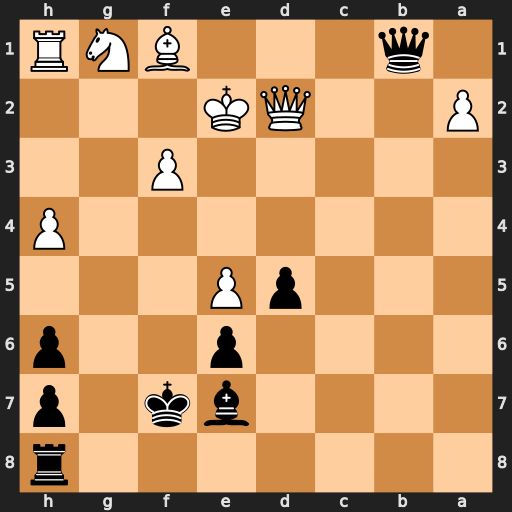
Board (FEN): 7r/4bk1p/4p2p/3pP3/7P/5P2/P2QK3/1q3BNR
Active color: b
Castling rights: -
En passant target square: -
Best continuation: Bb4 Qf4+ Ke8 Qxb4 Qxb4